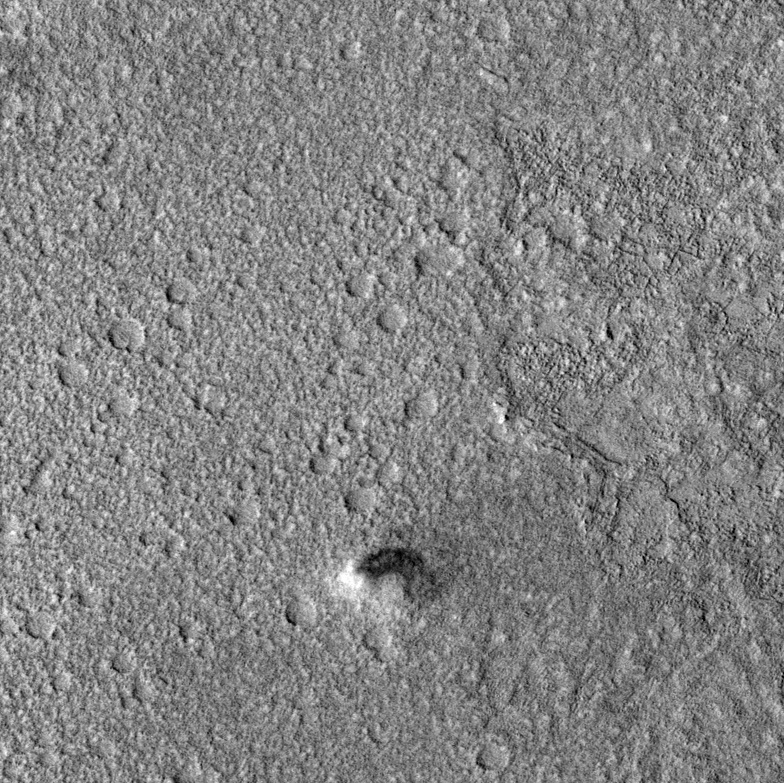
Label: dustdevil